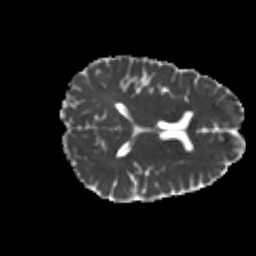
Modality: MD
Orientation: axial
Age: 24
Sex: male
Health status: healthy
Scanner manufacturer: philips
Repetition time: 7.39 s
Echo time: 0.08599 s